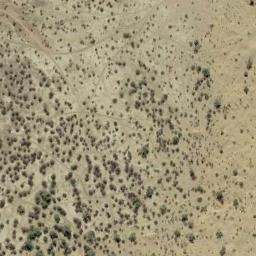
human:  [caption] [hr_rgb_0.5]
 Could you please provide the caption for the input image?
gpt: Many traces of cars driving in this desert can be seen .

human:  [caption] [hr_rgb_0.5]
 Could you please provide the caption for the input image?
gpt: A lot of dense small chaparrals grow in the desert .

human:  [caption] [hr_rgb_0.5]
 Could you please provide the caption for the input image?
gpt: Chaparral is scattered in the sand from dense to sparse .

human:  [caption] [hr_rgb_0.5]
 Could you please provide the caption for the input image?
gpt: There are many bushes make up the chaparral on the desert .

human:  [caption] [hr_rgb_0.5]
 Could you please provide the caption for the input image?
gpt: The chaparral is scattered and sparse .